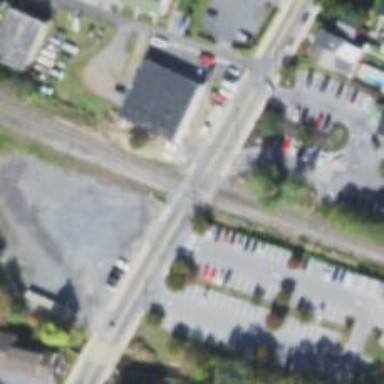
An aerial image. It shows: Level crossing along the railway.